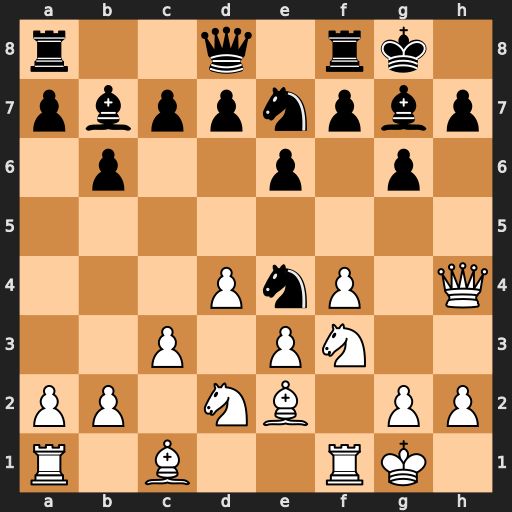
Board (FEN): r2q1rk1/pbppnpbp/1p2p1p1/8/3PnP1Q/2P1PN2/PP1NB1PP/R1B2RK1
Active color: w
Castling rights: -
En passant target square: -
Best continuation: Nxe4